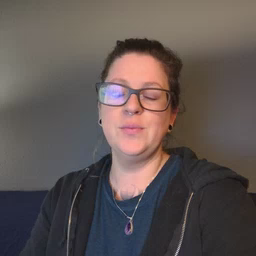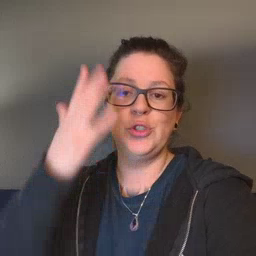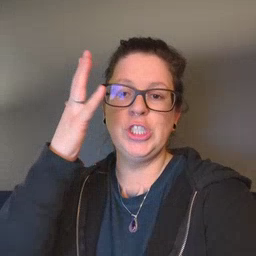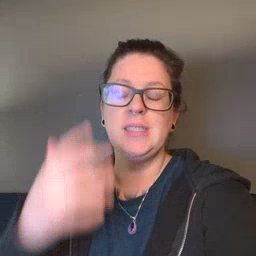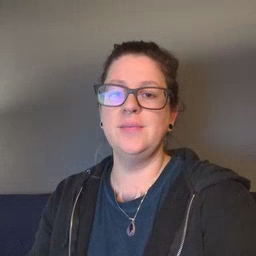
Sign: tree